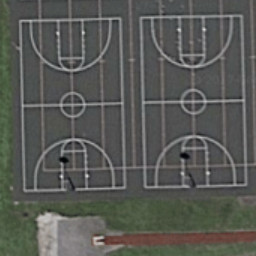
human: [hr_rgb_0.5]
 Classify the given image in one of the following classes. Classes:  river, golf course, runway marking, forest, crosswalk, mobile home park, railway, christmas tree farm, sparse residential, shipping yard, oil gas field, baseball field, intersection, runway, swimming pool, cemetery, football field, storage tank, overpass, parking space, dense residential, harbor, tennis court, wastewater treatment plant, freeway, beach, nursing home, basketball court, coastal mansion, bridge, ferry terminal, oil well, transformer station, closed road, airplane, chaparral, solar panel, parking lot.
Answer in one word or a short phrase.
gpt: basketball court